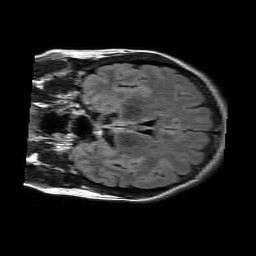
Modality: FLAIR
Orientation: coronal
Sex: female
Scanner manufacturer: philips
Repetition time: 11 s
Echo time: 0.125 s